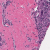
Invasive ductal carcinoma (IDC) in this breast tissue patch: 0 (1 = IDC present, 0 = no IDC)